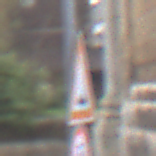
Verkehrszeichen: UnebeneFahrbahn
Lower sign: Geschwindigkeit5
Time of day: Midday
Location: Outdoor (Urban)
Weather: Overcast
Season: NotSpecified
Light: Natural